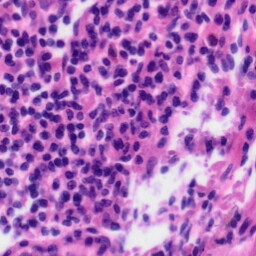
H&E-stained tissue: Tonsil